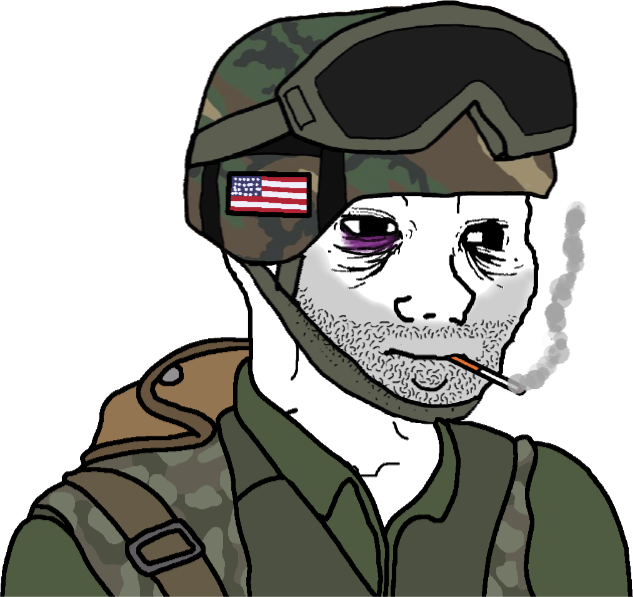
Label: 5_Tired_Wojak